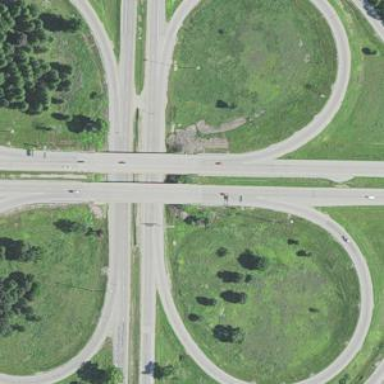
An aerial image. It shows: Motorway junction.